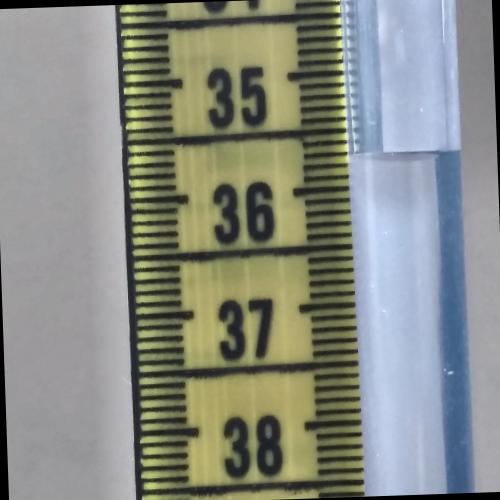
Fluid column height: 35.7 cm